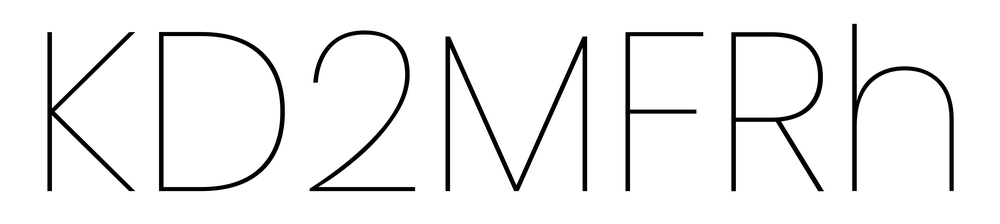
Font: Poppins-Thin